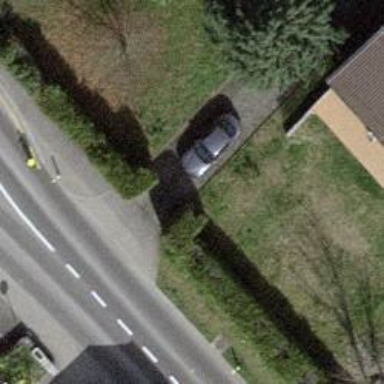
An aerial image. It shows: Entrance with barrier.